【题型】填空题　【知识点】解析几何　【难度】easy
已知双曲线$C:4x^2-y^2=1$，过点$(0,0)$作直线$l$和双曲\\
线$C$交于$A$，$B$两点.点$A$在第一象限，过点$A$作$x$轴的垂线，垂足为$H$，则直线$BH$倾斜角的取值范围是\\
\underline{\qquad}.
【解答】
\noindent \textbf{【答案】} $\left(0,\dfrac{\pi}{4}\right)$

\vspace{0.5em}
\noindent \textbf{【分析】} 由题意设$l$的方程为$y=kx,(0<k<2)$，设$A(x_1,y_1)$，从而表示出$BH$的斜率，推得$k_{BH}=\dfrac{k}{2}$，\\
即可确定其取值范围，从而求得倾斜角的取值范围.

\vspace{0.5em}
\noindent \textbf{【详解】} 由题意知双曲线$C:4x^2-y^2=1$的渐近线方程为$y=\pm2x$，\\
由于直线$l$过点$(0,0)$，点$A$在第一象限，\\

故设直线$l$的方程为$y=kx,(0<k<2)$，设$A(x_1,y_1)$，\\
则$B(-x_1,-y_1),H(x_1,0)$，故$k_{BH}=\dfrac{y_1}{2x_1}=\dfrac{k}{2}$，则$k_{BH}=\dfrac{k}{2}\in(0,1)$，\\
因此直线$BH$的倾斜角$\theta$满足$0<\tan\theta<1$，故倾斜角的取值范围为$\left(0,\dfrac{\pi}{4}\right)$.
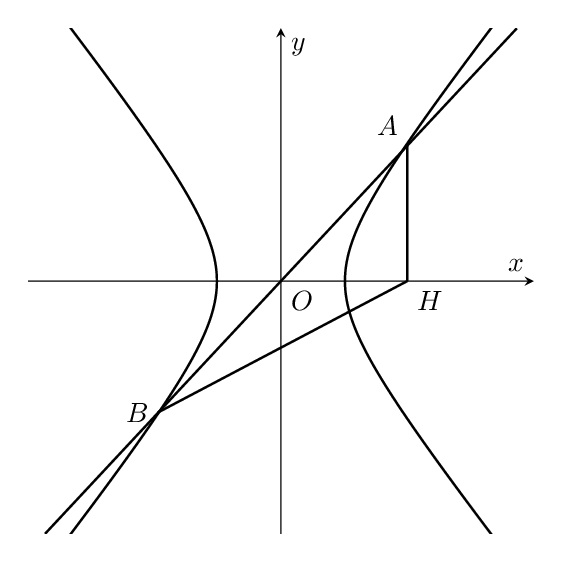